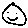
Label: smiley face